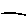
Label: line